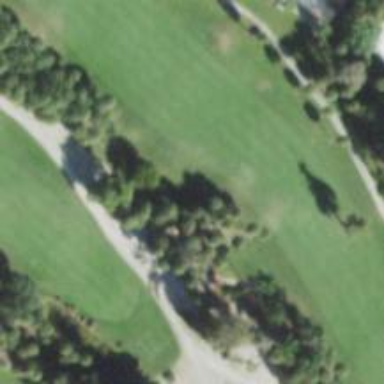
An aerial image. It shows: Golf hole.